Interaction volume radius: 10 \u00c5
Interaction volume height: 30 \u00c5
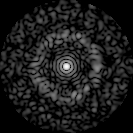
Disorder parameter: 0.8485